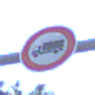
Verkehrszeichen: VerbotFuerKraftfahrzeugeUeberDreiKommaFuenfTonnen
Umgebung: Outdoor, Urban
Tageszeit: SunriseSunset
Wetter: PartlyCloudy
Licht: Natural
Jahreszeit: NotSpecified
Kontrast: LowContrast